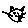
Label: cat